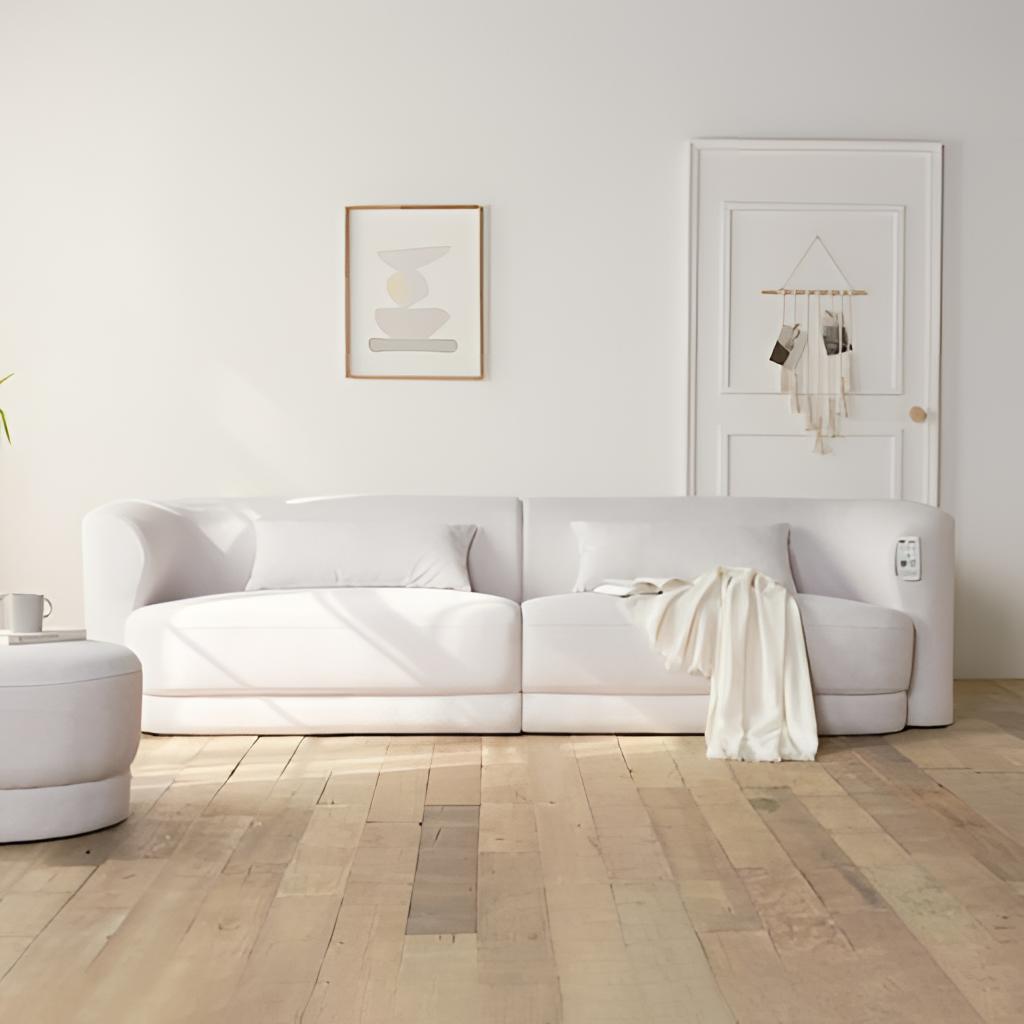
fabric sofa, living room, wood flooring, with plank pattern, modern, cream paint wallpaper, with solid pattern